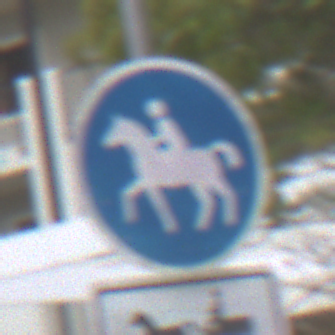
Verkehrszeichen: Reitweg
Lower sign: MehrspurigeFahrzeugeFrei9
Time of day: Midday
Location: Outdoor (Urban)
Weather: Overcast
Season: NotSpecified
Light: Natural